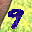
Label: 9